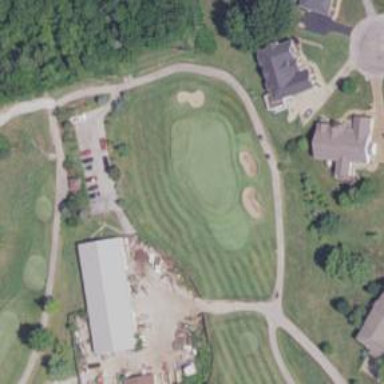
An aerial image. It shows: View of golf hole.